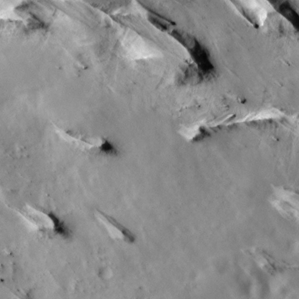
Label: non_frost